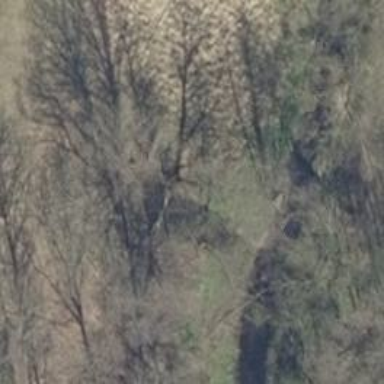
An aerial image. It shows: Impassable grass path.